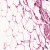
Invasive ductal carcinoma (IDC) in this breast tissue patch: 0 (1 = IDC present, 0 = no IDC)